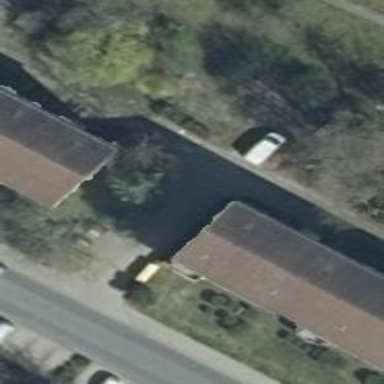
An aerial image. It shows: Paved footway.